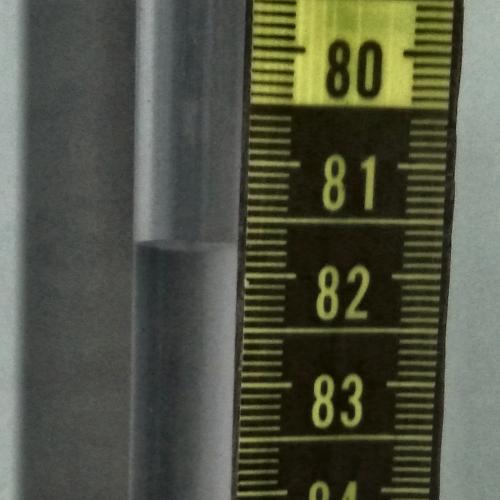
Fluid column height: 81.7 cm